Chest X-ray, AP view. Patient: 60 years old, sex M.
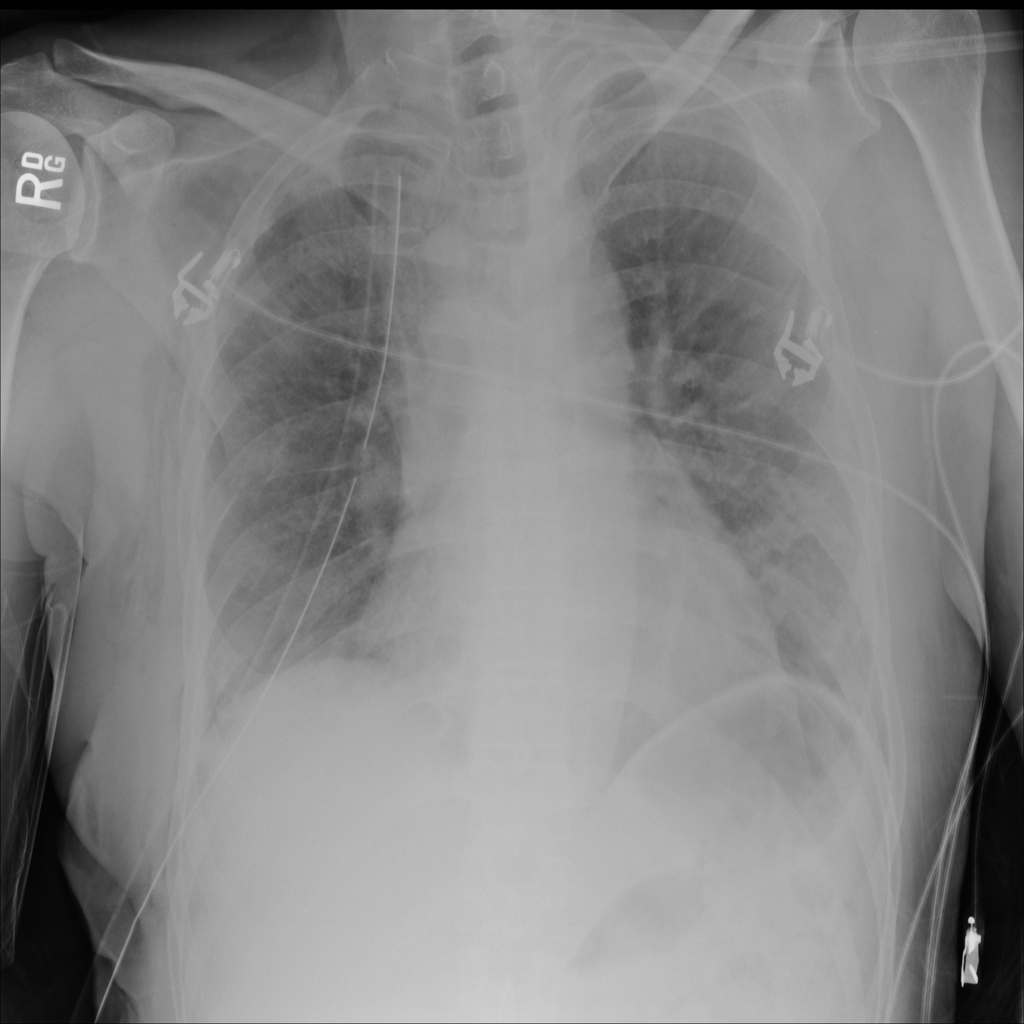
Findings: No Finding